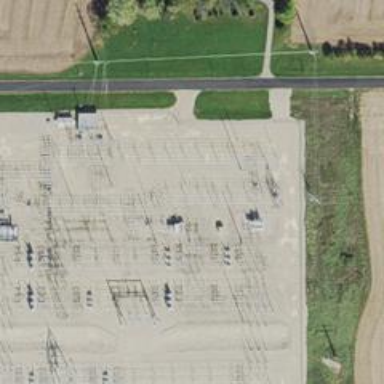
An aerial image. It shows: Switch for power supply.